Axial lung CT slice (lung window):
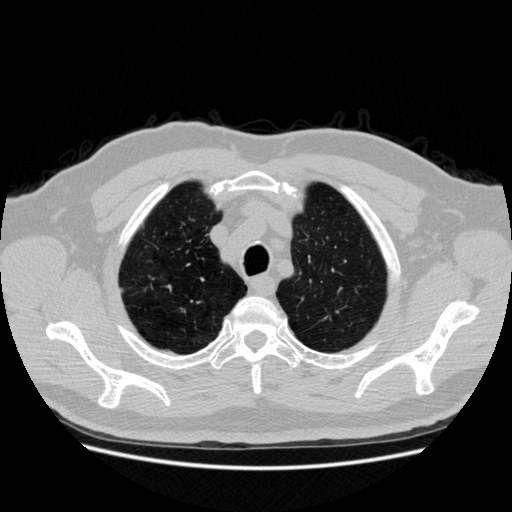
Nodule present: yes
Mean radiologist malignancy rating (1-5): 3.75